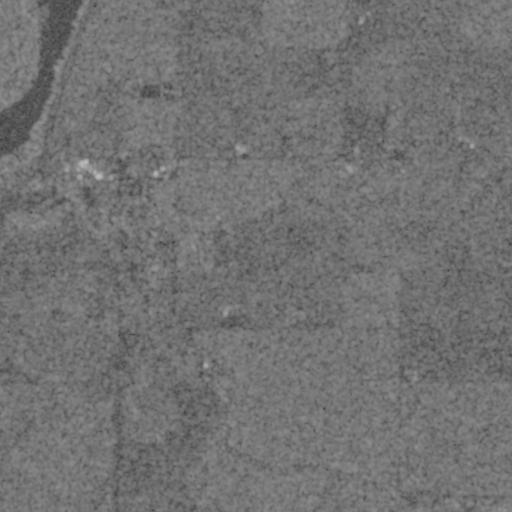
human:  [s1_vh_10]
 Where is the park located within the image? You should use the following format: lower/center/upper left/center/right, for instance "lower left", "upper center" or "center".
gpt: The park is located in the upper left of the image.
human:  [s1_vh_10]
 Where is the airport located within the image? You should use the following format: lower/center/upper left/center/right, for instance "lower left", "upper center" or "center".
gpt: There is no airport in the image.

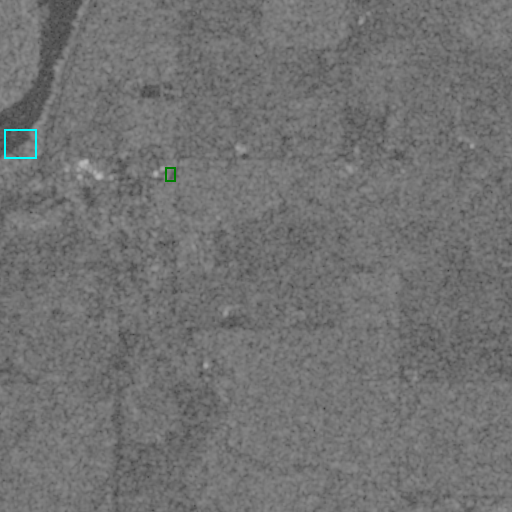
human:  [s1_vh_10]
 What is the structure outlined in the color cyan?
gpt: The structure outlined in cyan is a park.
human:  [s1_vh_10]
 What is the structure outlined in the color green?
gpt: The structure outlined in green is a building.
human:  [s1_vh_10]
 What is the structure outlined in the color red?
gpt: There is no red outline.